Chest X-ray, PA view. Patient: 24 years old, sex M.
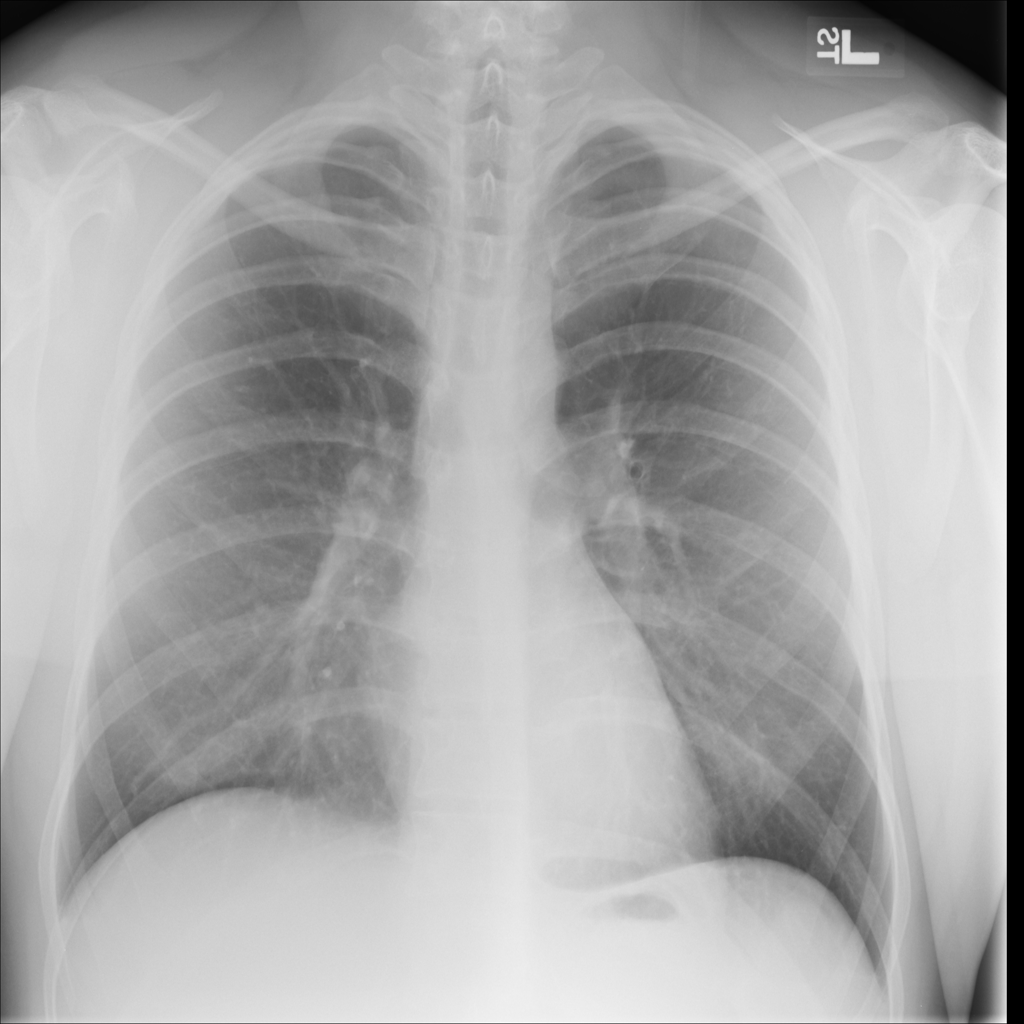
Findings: No Finding